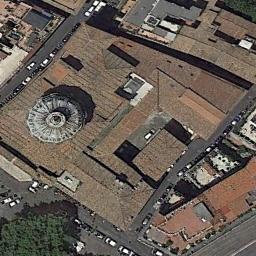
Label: church